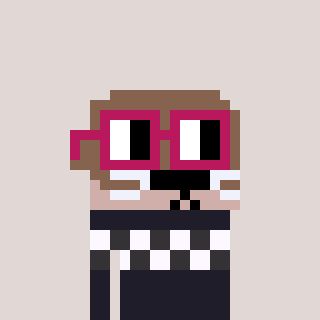
a pixel art character with square dark red glasses, a otter-shaped head and a grayscale-colored body on a warm background